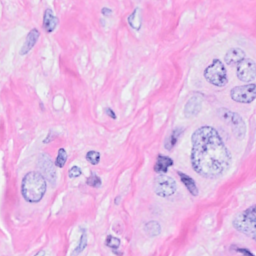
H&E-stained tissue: Breast